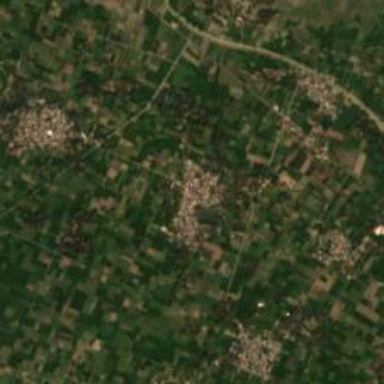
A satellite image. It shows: Village area.